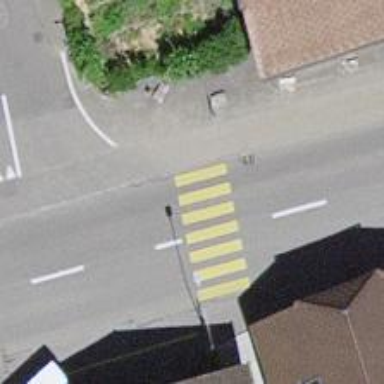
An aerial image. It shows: Zebra crossing on the road.